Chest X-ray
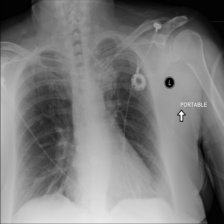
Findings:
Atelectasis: negative
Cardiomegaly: negative
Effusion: negative
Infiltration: positive
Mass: negative
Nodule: positive
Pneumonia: negative
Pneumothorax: negative
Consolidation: negative
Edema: negative
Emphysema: negative
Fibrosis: negative
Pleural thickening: negative
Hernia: negative